Question: I have the following issue related to a three columns header.
I need that the middle column be 960px width and centered. When document width is higher that 960px, other div columns come up and its width will depends on the exceded width.
Here is an image
The sideblocks of the header will contain a background-color, on the right one, and an image repeated-x on the left one.
EDIT: it should be IE9/8/7 compatible.
<URL>
'''
<div class="wrapper">
<div class="left"></div>
<div class="central"></div>
<div class="right"></div>
</div>
.wrapper {
width:100%;
height:50px;
}
.central {
width:960px;
height:50px
margin:0 auto;
float:none;
background-color:#CCCCCC;
}
.left {
width:auto;
height:50px
float:none;
background-color:#ABC123;
}
.right {
width:auto;
height:50px
float:none;
background-color:#123456;
}
'''
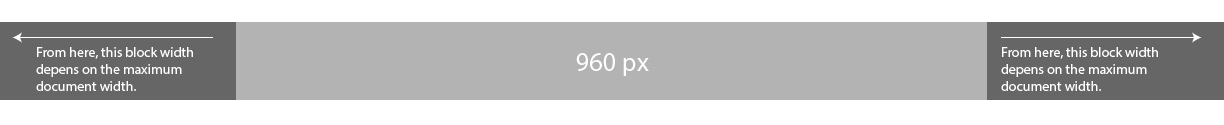
Answer: Simply apply 'display: table;' to the 'wrapper' and 'display: table-cell;' to the children.
Demo: <URL>
HTML
'''
<div class="wrapper">
<div class="left"></div>
<div class="central"></div>
<div class="right"></div>
</div>
'''
CSS
'''
.wrapper {
width:100%;
height:50px;
display: table;
}
.central {
width:360px;
height:50px;
background-color:#CCCCCC;
display: table-cell;
}
.left, .right {
height:50px;
display: table-cell;
background-color:#ABC123;
}
.right {
background-color:#123456;
}
'''
---
It is '> IE7' compatible, for 'IE6' and 'IE7' you may want to take a look at this workaround: <URL>